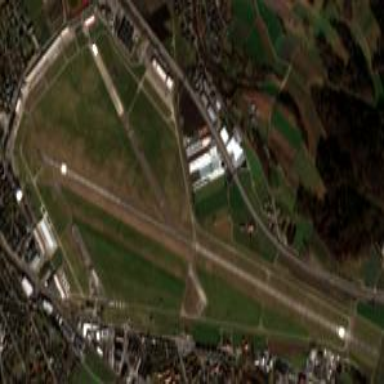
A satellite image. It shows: Military airfield located within aerodrome.